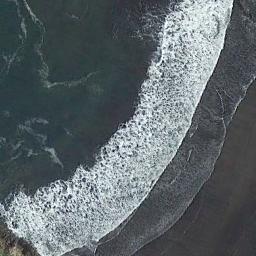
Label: beach